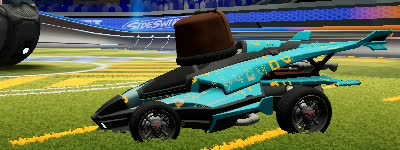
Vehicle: aftershock